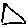
Label: triangle